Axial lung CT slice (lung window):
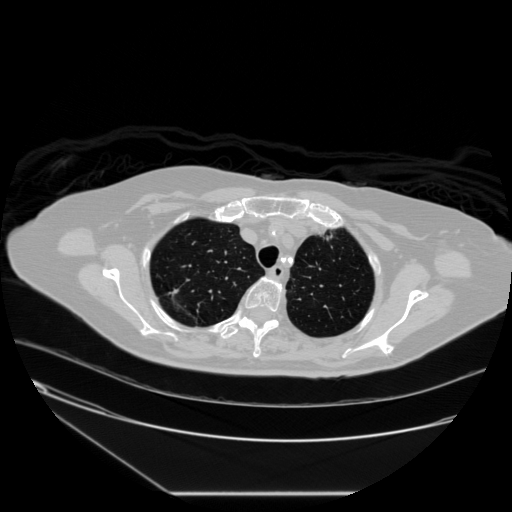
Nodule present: no